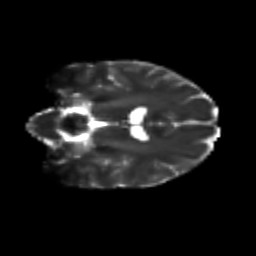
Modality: T2w
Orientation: coronal
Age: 25
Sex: female
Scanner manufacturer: siemens
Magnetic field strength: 3 T
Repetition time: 3.5 s
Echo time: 0.125 s